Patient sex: M
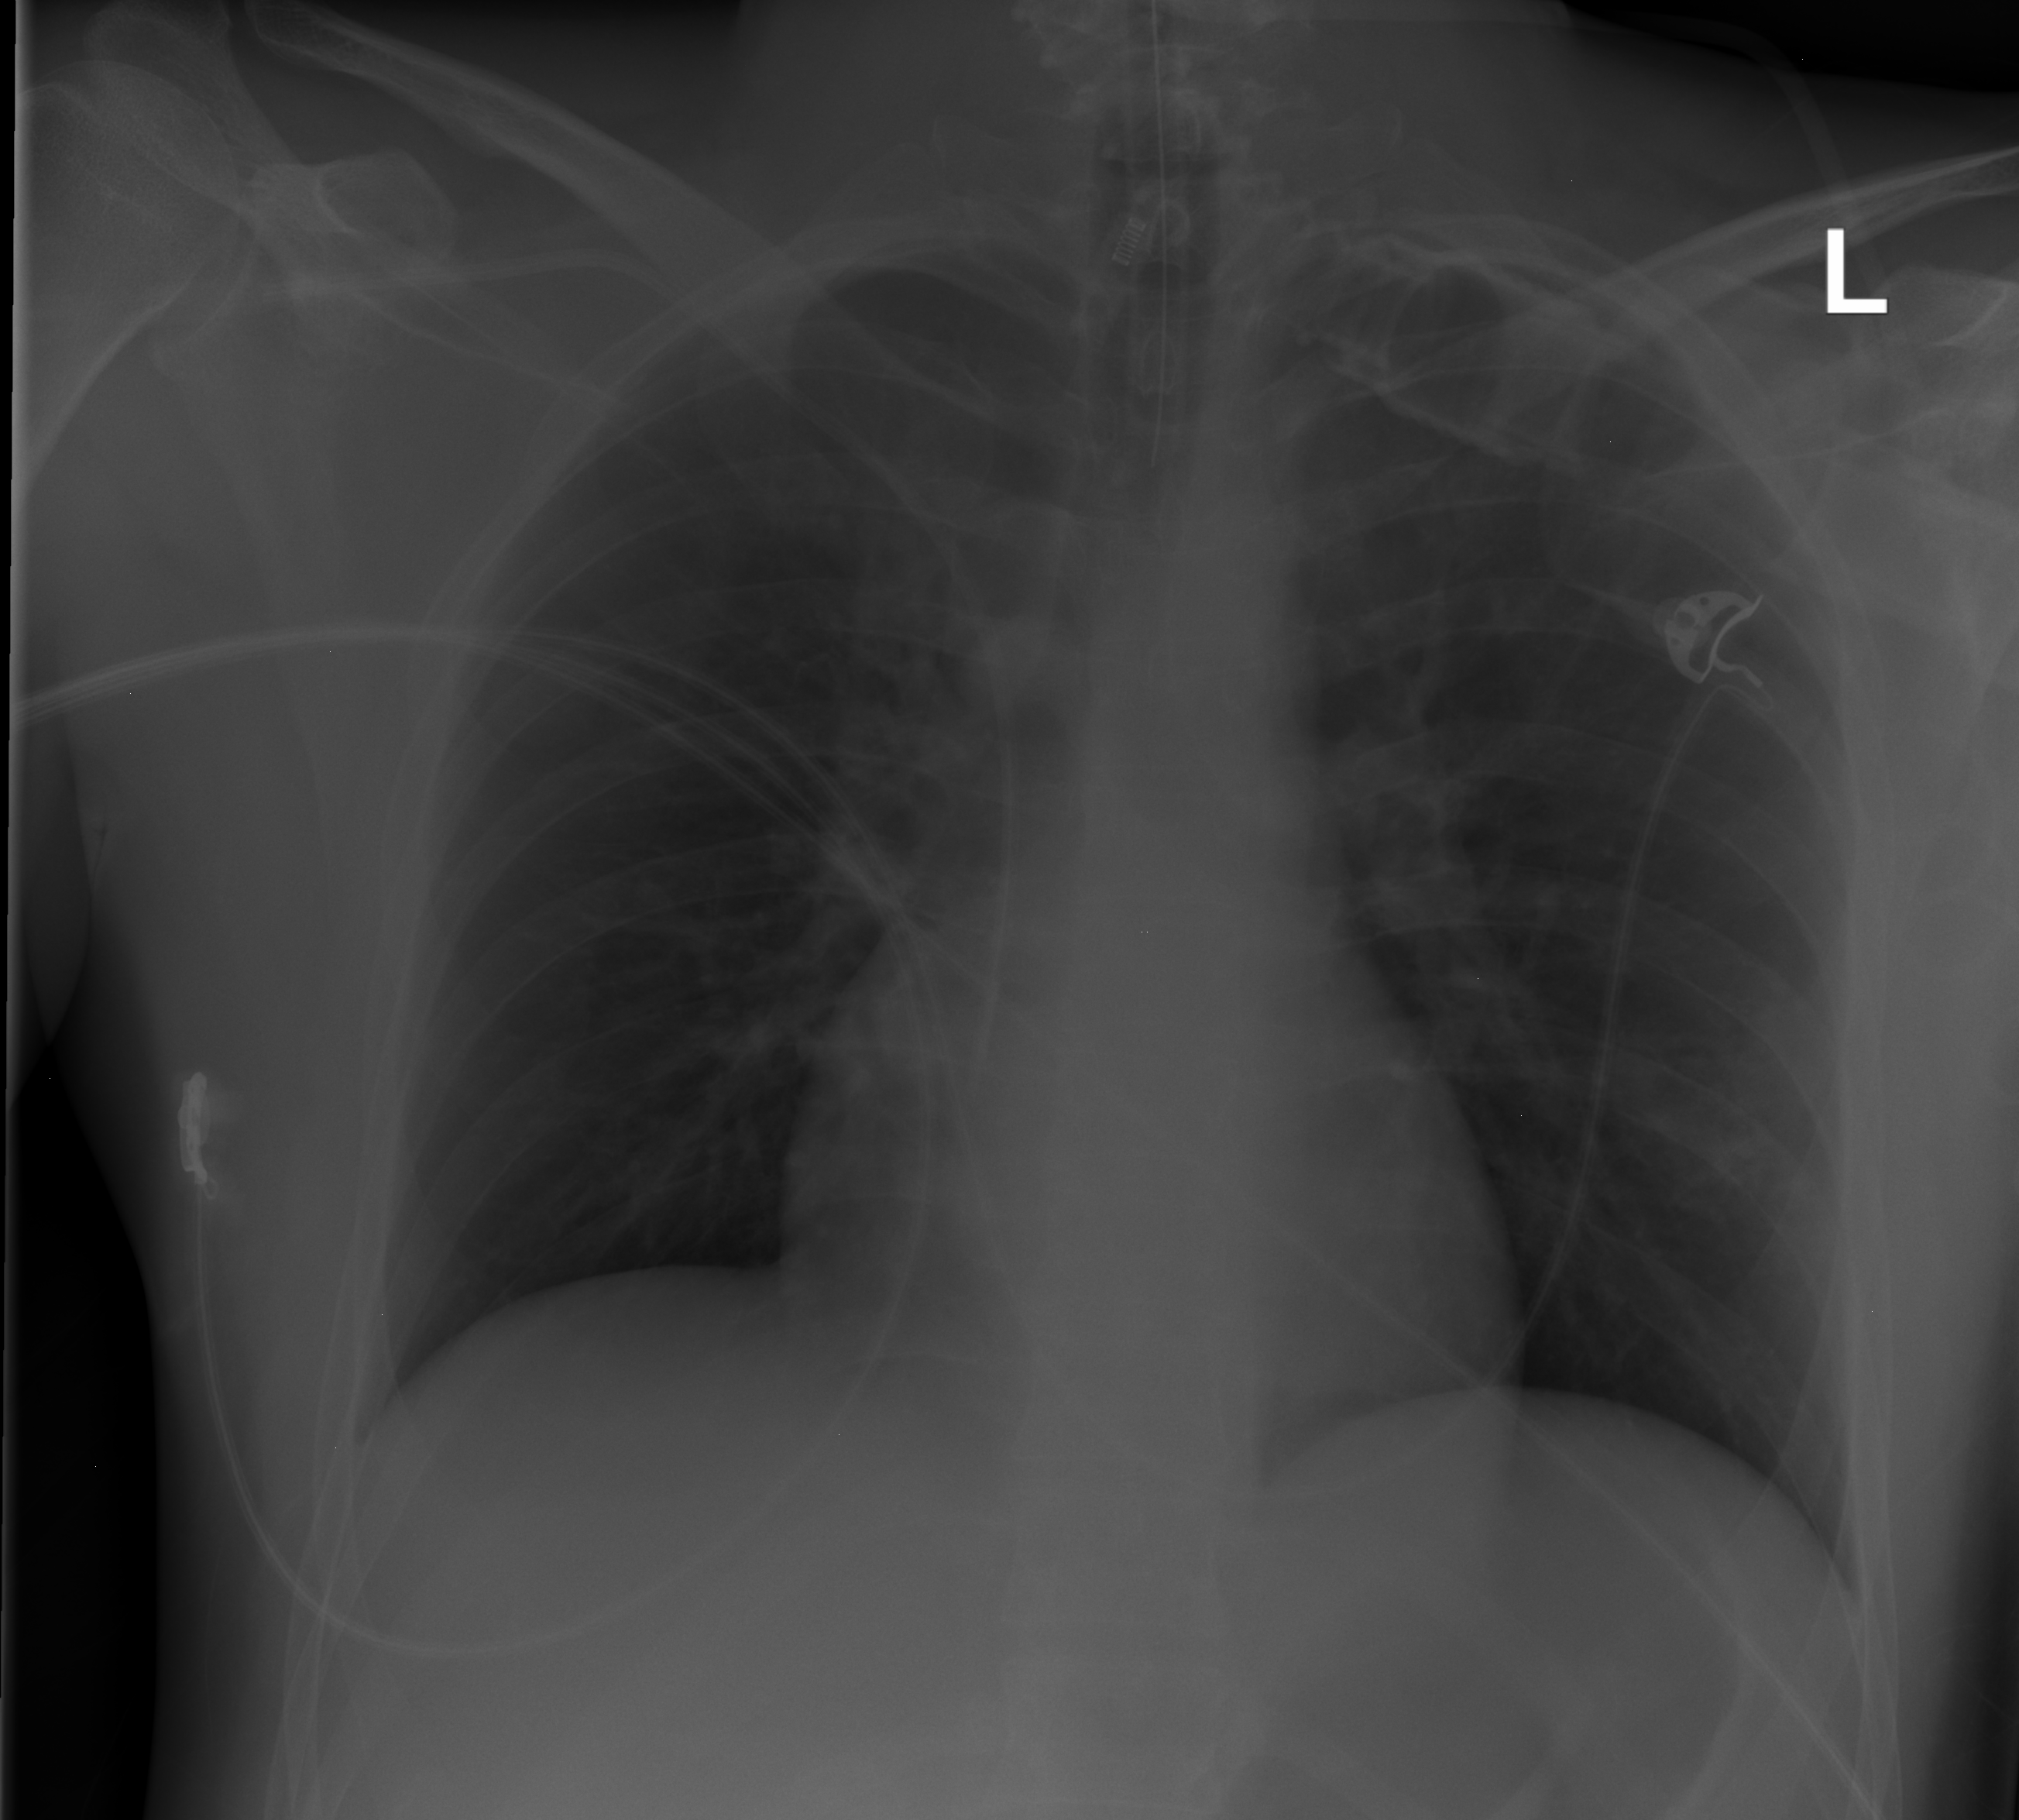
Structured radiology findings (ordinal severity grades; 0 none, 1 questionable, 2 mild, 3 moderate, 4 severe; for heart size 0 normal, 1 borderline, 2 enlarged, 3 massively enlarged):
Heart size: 0
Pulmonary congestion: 0
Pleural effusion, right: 0
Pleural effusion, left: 0
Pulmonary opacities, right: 0
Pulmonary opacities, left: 2
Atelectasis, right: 0
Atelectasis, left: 0